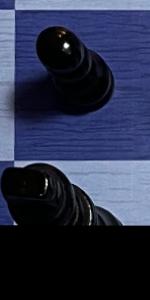
Label: King_Black